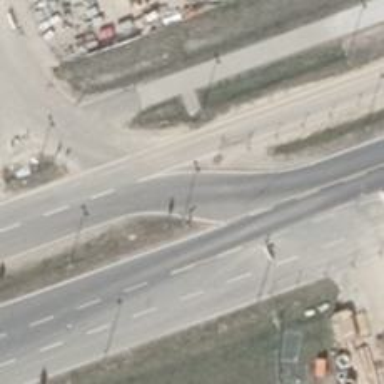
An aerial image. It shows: Asphalt road that is classified as tertiary link.